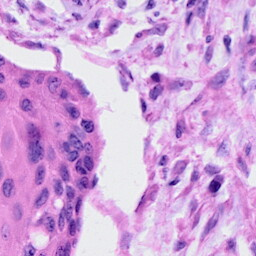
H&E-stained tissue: Cervix